Aerial crown-view tile of a tropical tree (Barro Colorado Island, Panama), acquired 20250512:
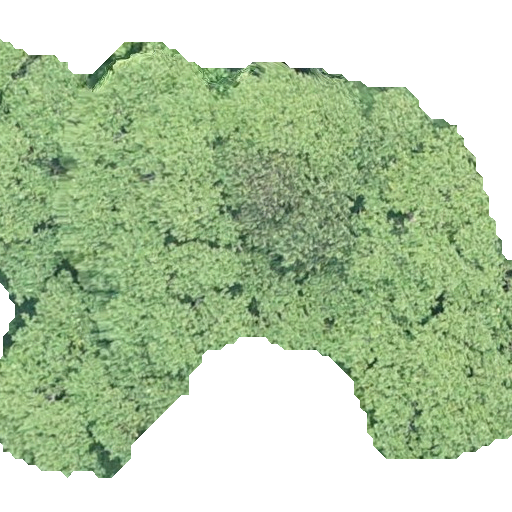
Species: Hieronyma alchorneoides
GBIF accepted scientific name: Hieronyma alchorneoides
Crown area: 301.526 m²